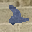
Label: 2